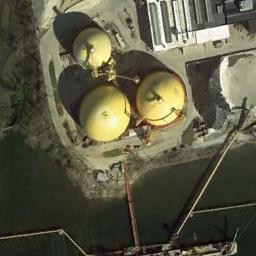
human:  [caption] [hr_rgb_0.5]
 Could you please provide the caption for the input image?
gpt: There are many trees beside the storage tanks .

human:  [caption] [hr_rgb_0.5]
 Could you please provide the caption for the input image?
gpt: There are three storage tanks on the bare land next to the water .

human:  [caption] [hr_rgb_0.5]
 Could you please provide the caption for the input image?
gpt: There are three white storage tanks and three silver storage tanks .

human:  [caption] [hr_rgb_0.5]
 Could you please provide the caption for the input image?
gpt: There are several neatly arranged large oil storage tanks in the factory, And a river outside the factory .

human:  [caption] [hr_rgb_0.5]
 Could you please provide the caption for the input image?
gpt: There are three yellow storage tanks .